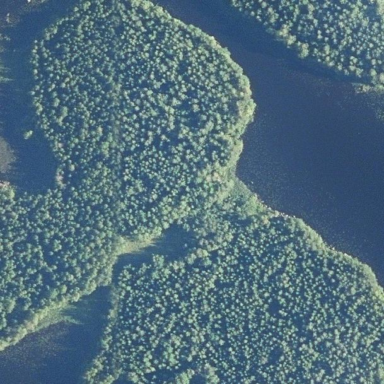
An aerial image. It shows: Lake with natural water.